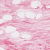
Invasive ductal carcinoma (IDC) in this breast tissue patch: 0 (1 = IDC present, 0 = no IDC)